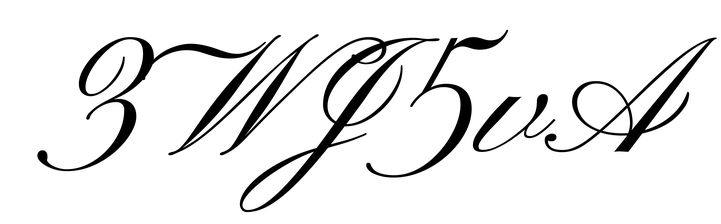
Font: PinyonScript-Regular